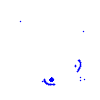
Particle: electron